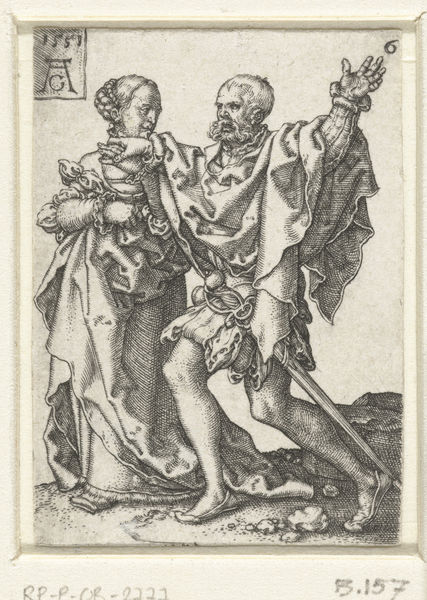
Titel: Dansend paar
Künstler: Heinrich Aldegrever
Standort: Amsterdam
Institution: Rijksmuseum
Schlagwörter: hands, robes, sword, white, black, dress, face, hair, woman, print, man, feet, fabric, sketch, walking, beard, couple, pair, cloak, walk, shoes, slippers, dance, durer, text, ring, rings, dürer, tights, holding, numbers, man and woman, albrecht, blakc, cutting, card, weird, shouting, 6, 1559, albrecht duerer, deglaration, 1551